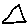
Label: triangle